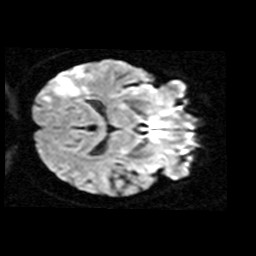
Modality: TRACE
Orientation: axial
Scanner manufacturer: siemens
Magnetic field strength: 1.5 T
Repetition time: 8.1 s
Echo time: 0.119 s